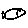
Label: fish